Aerial crown-view tile of a tropical tree (Barro Colorado Island, Panama), acquired 20241112:
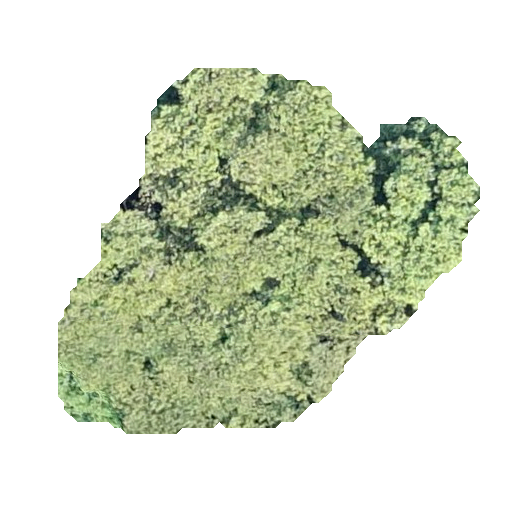
Species: Luehea seemannii
GBIF accepted scientific name: Luehea seemannii
Crown area: 162.199 m²